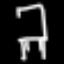
Label: chair